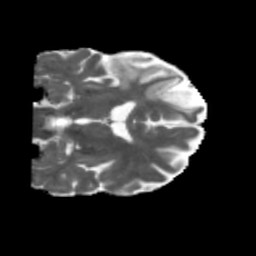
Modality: MD
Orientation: coronal
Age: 58
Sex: male
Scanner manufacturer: siemens
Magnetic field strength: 3 T
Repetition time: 5.47 s
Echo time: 0.0854 s